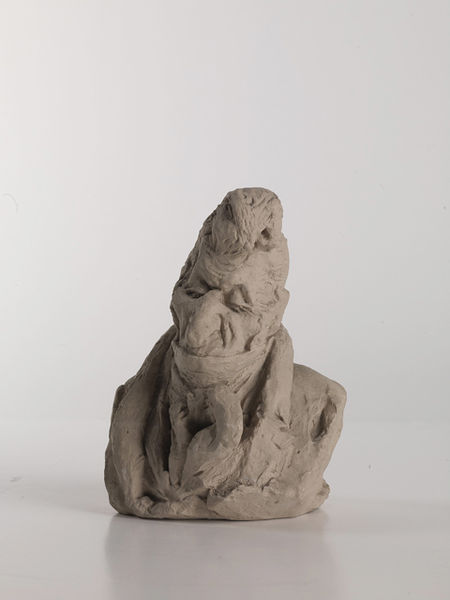
Titel: Jean-Auguste Chevandier de Valdrome
Künstler: Honoré Daumier
Standort: Karlsruhe
Institution: Staatliche Kunsthalle Karlsruhe
Schlagwörter: kopf, körper, mann, schlaf, weiß, braun, brust, frisur, grau, nase, ohr, stirn, schal, tuch, beige, schleife, alt, anzug, bart, jacke, arme, augen, falten, gesicht, kleidung, kragen, mensch, stein, tot, herr, portrait, porträt, kalt, busch, figur, haare, kostüm, mantel, realismus, augenbrauen, bruststück, ohren, schulter, schultern, keramik, skulptur, statue, ton, modell, moderne, lehm, formen, monochrom, karikatur, krawatte, dichter, büste, halstuch, bildhauerei, plastik, rodin, jackett, oberkörper, geschlossen, masche, foto, beton, torso, groß, karrikatur, witz, denker, charakter, kotletten, geschlossene augen, daumier, biedermeier, kiefer, binde, halsbinde, gips, aufschlag, haartolle, tolle, fratze, getöpfert, überzeichnet, bildhauer, schopf, wilhelm, kerbe, skultur, jude, harre, skluptur, platik, tonfigur, unbemalt, große nase, knete, zinken, physiognomie, stumm, knebel, klumpen, elvis, lange nase, mundlos, al, f, bnase, komishc, vermumt, karu, riesenzinken, witizg, hässlicher mann, karrikaturesk